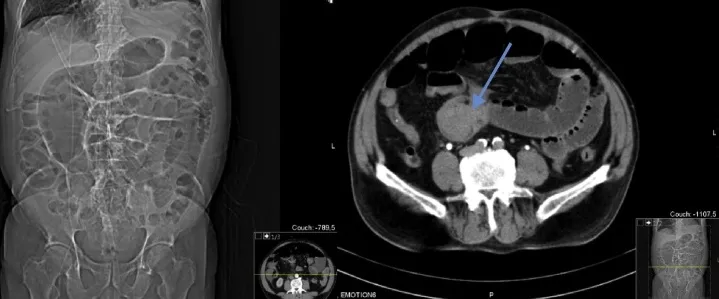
Preoperative computed tomography scan showing small bowel mass (arrow) causing intestinal dilatation and obstruction.
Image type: radiology (ct)